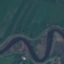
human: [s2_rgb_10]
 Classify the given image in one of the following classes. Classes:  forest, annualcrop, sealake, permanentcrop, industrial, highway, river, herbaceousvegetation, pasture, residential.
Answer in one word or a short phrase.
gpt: River